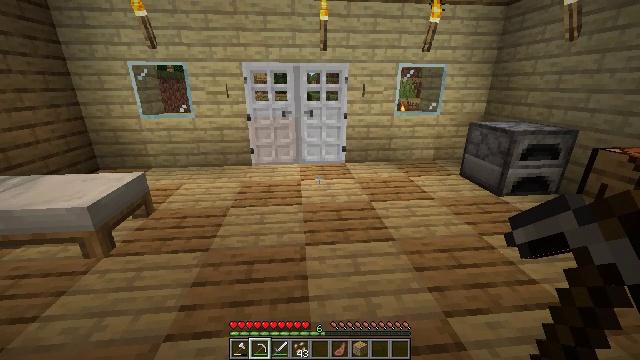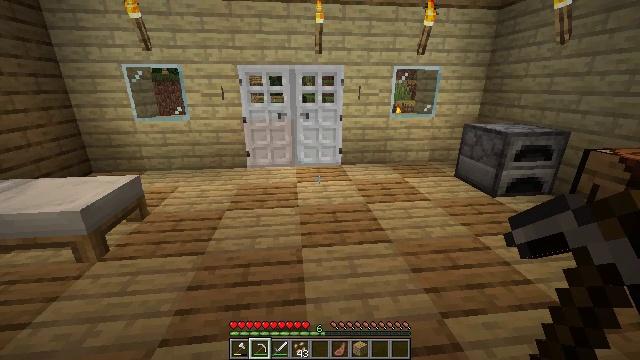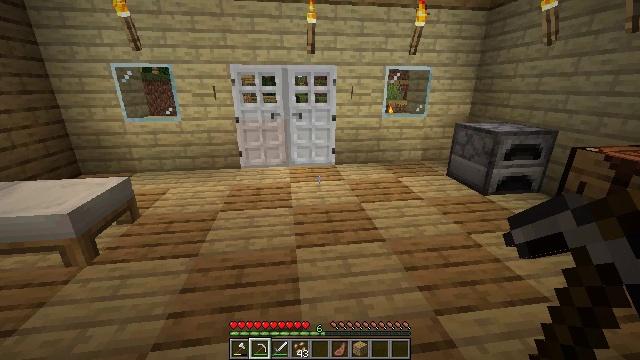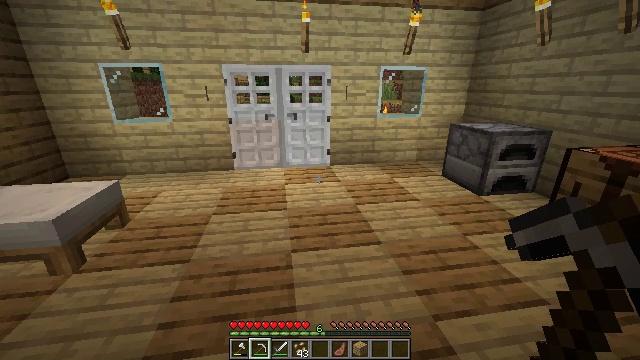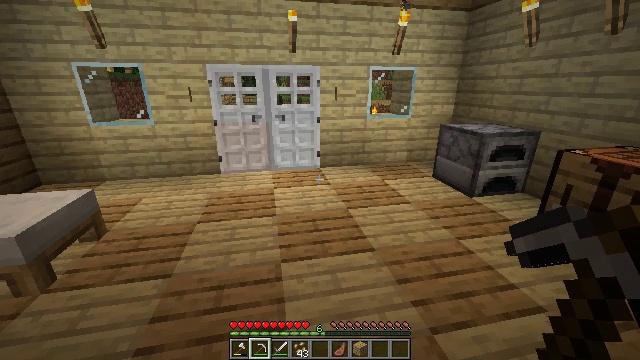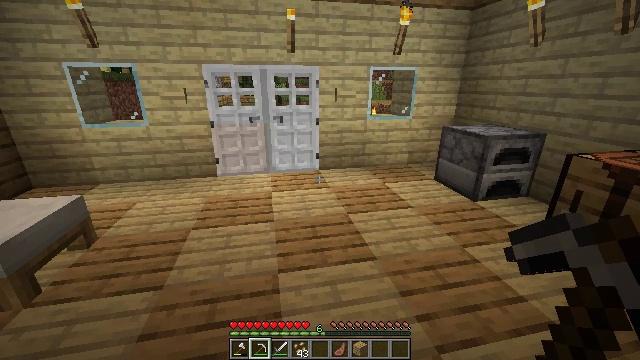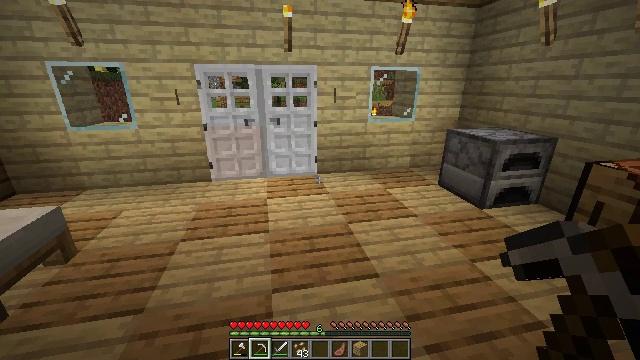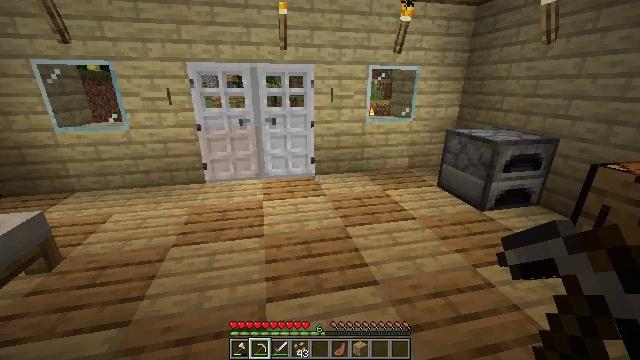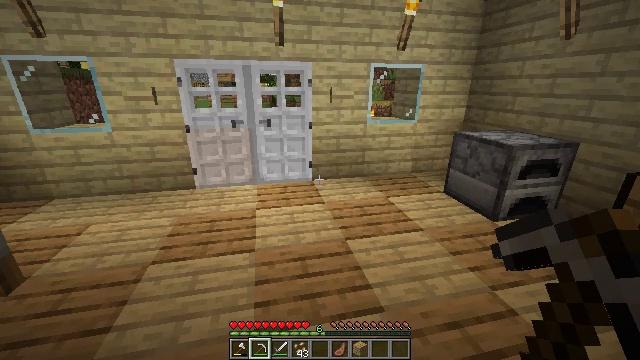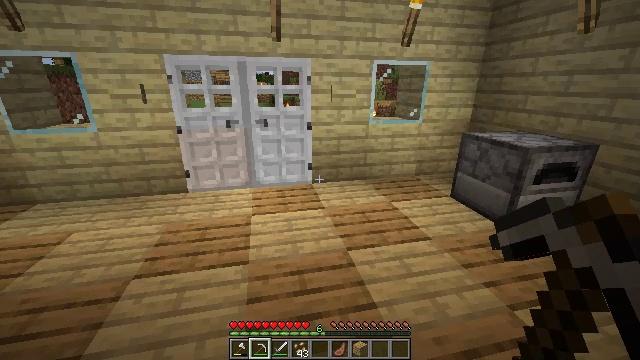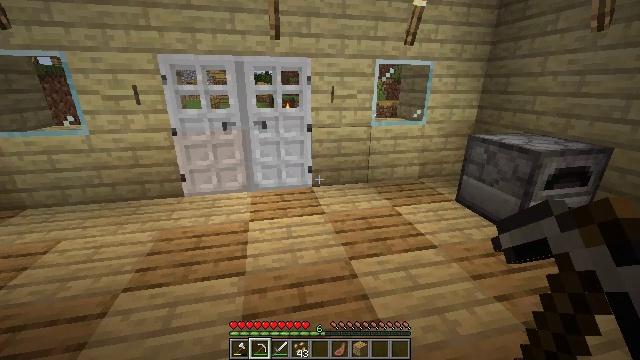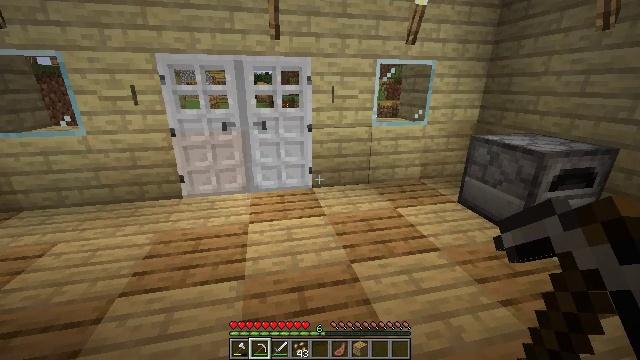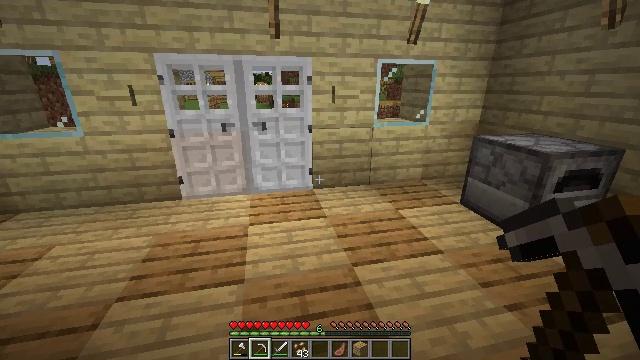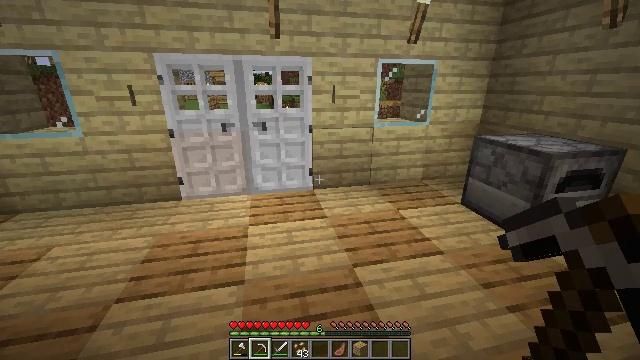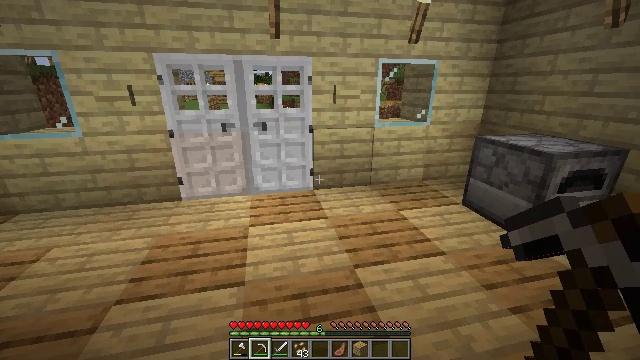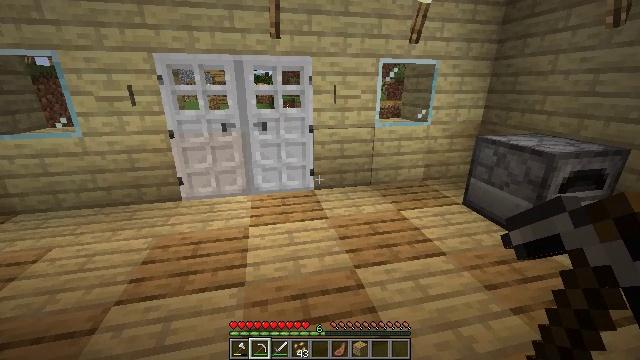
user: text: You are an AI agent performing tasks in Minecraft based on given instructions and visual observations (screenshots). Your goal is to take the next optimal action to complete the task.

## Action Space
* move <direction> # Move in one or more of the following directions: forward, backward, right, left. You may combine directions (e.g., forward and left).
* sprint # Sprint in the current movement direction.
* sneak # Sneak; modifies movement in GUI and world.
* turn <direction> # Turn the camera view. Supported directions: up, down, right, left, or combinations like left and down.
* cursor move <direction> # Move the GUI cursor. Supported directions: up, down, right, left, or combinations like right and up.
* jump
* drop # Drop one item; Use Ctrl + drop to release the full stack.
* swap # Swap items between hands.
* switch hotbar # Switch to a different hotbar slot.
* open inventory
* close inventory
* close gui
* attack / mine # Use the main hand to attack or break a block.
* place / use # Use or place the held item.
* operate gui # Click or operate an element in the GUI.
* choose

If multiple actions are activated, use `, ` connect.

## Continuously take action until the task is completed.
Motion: motion action
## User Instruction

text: Drop a cooked porkchop.
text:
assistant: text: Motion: no_op
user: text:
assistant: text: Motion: turn right
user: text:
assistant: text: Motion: move forward, turn right
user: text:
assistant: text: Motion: move forward, turn right
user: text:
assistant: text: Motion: move forward
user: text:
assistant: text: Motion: move forward
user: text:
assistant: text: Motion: move forward
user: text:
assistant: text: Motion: move forward
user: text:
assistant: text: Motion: move forward
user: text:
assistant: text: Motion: no_op
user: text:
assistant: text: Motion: no_op
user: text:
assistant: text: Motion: no_op
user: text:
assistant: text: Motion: no_op
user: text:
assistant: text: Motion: no_op
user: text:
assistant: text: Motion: no_op
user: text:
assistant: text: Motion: no_op
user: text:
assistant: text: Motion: no_op
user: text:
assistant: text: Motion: no_op
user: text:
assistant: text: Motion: no_op
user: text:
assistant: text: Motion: turn right
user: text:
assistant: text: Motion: turn right
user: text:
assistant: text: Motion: turn right
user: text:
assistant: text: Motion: turn right
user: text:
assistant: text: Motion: turn right
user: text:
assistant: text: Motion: turn right
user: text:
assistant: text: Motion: move forward, turn right
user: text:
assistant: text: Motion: move forward, turn right
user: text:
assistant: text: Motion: move forward, turn right
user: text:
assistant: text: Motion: move forward
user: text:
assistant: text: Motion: move forward